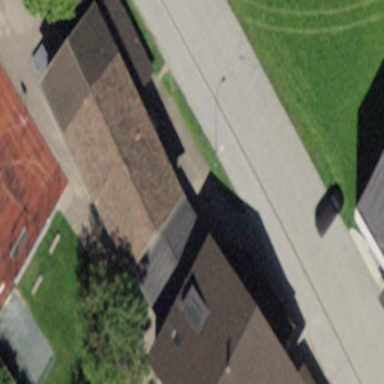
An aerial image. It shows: School building.